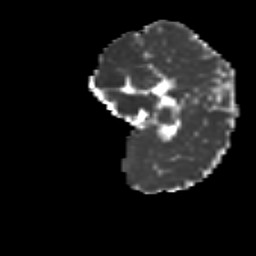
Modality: MD
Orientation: sagittal
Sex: female
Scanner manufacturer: siemens
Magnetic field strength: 3 T
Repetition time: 5 s
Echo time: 0.071 s